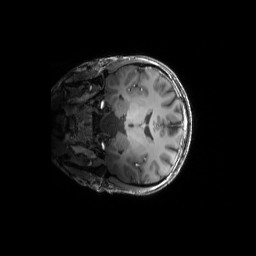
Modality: T1w
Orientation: coronal
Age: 30
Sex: female
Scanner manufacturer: siemens
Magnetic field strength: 6.98 T
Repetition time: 2.37 s
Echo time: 0.00231 s